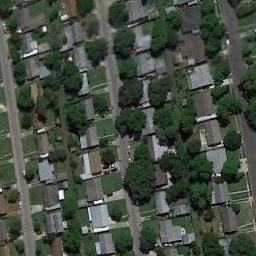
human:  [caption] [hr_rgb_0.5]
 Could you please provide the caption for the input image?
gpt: A dense residential area has lots of trees and houses arranged neatly in lines and some roads go through the residential area .

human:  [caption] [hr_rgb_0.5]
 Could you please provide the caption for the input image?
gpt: Most of the houses are rectangular .

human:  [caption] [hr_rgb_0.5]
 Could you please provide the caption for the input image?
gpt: The dense residential is next to the road and some trees .

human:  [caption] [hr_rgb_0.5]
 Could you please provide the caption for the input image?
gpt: There are many roads and neatly arranged houses and trees in densely populated areas .

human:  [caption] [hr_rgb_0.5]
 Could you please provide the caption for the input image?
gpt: There are buildings and trees along the streets on dense residential area .